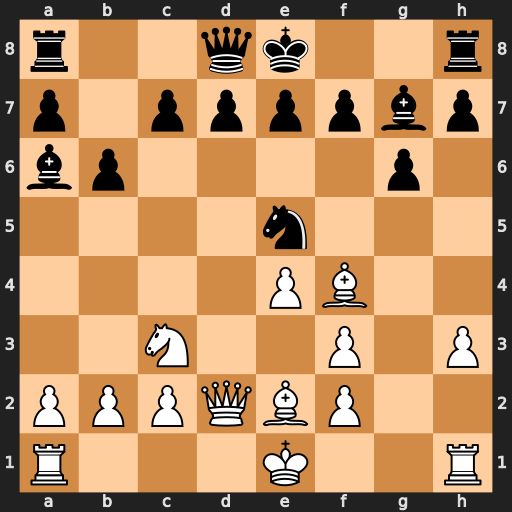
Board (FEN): r2qk2r/p1ppppbp/bp4p1/4n3/4PB2/2N2P1P/PPPQBP2/R3K2R
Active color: w
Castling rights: KQkq
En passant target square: -
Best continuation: Bxe5 Bxe5 Bxa6